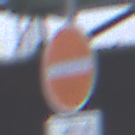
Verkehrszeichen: VerbotDerEinfahrt
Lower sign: MehrspurigeFahrzeugeFrei11
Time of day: MorningAfternoon
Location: Outdoor (Suburban)
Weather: Overcast
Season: NotSpecified
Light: Natural